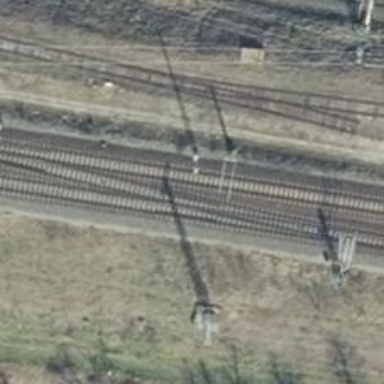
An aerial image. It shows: Railway with electrified contact lines.